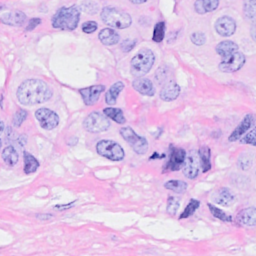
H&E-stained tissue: Breast